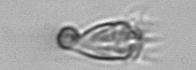
Label: Paratontonia_gracillima